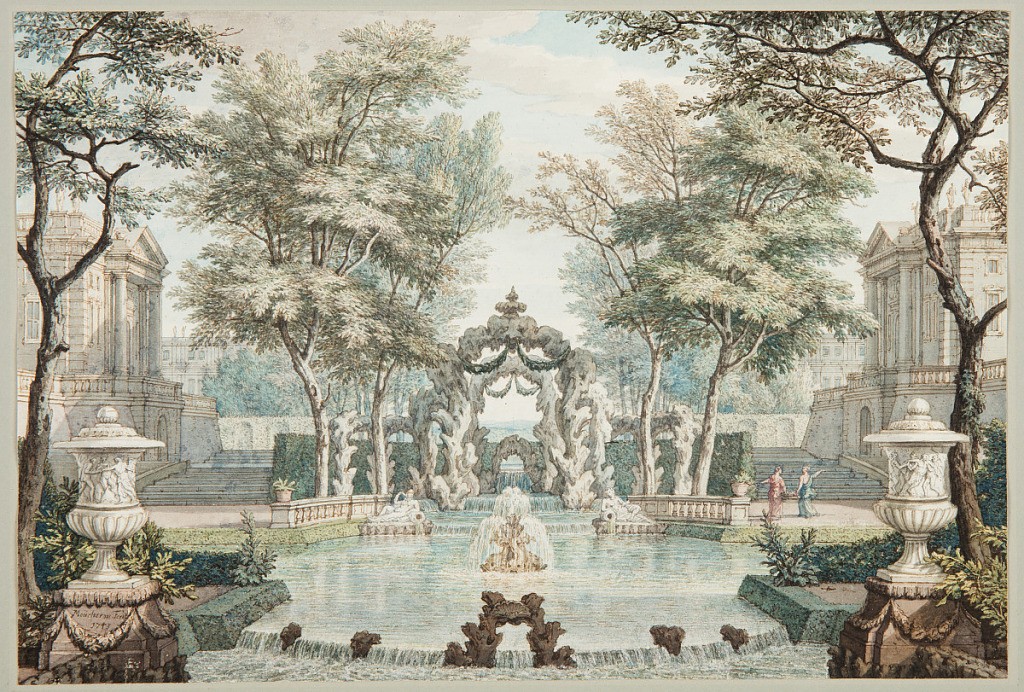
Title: Garden with Classical Buildings and a Fountain
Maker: Isaac de Moucheron, Dutch, 1667–1744
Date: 1743
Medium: Pen and brown ink, brush and watercolor, black chalk on white laid paper
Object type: Drawing
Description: Imaginary classical setting.  Fountain in pool at center of composition.  Three upside-down entwined dolphins support central jet.  Behind, on left and right, two reclinging figures with urns of water pouring into the pool.  Surrounding the pool are symmetrical arrangements of trees, terraces, and classical buildings.  Two female figures stand on terrace at right.